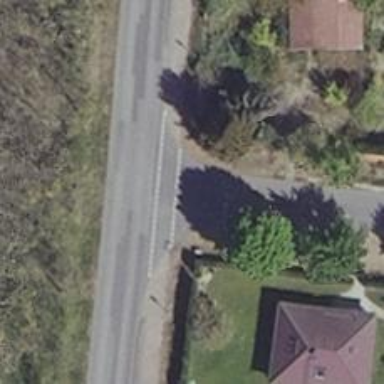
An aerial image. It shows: Road with "give way" sign.